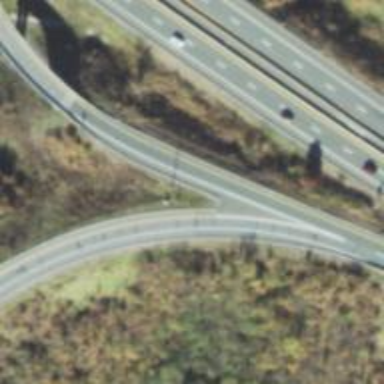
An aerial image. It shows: Motorway link with asphalt surface and embankment.